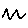
Label: zigzag